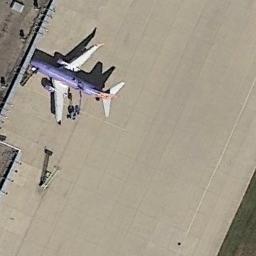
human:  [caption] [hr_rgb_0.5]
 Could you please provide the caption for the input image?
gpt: A blue and white plane is parked on the open space .

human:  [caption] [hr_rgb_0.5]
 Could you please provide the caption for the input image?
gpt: An airplane with a blue fuselage in a clearing .

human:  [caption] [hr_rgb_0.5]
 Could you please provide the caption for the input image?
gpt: Here is a purple-winged, White-winged aircraft parked in the open space .

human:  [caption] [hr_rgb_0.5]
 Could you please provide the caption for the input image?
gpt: A purple plane parked on the open area and the lawn beside .

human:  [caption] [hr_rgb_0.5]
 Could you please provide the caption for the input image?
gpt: There is an airplane in the parking lot .